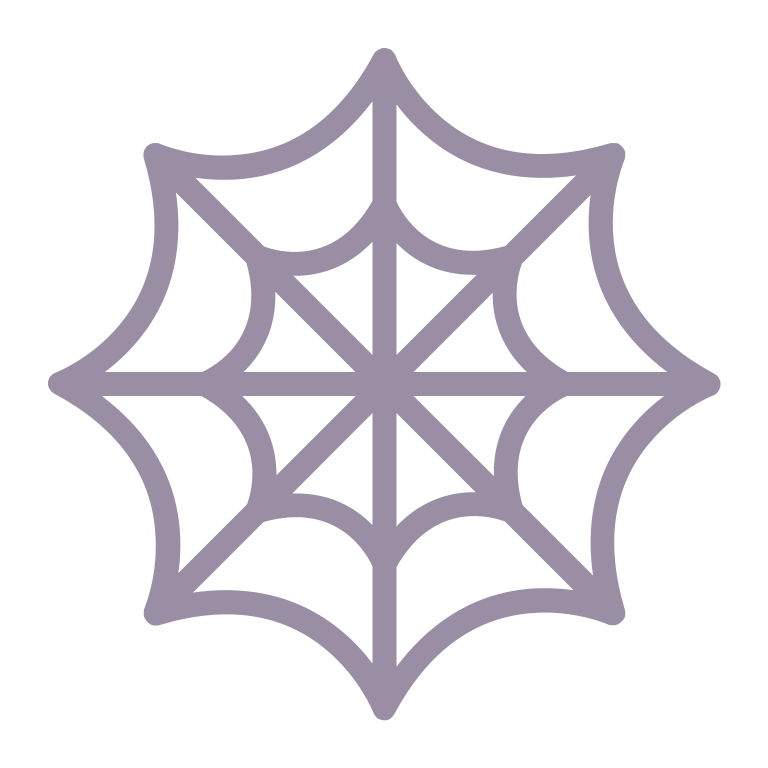
spider web flat